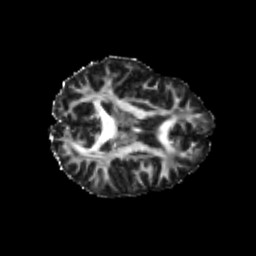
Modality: FA
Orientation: axial
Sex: female
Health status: healthy
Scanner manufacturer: philips
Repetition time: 7.464 s
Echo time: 0.08723 s